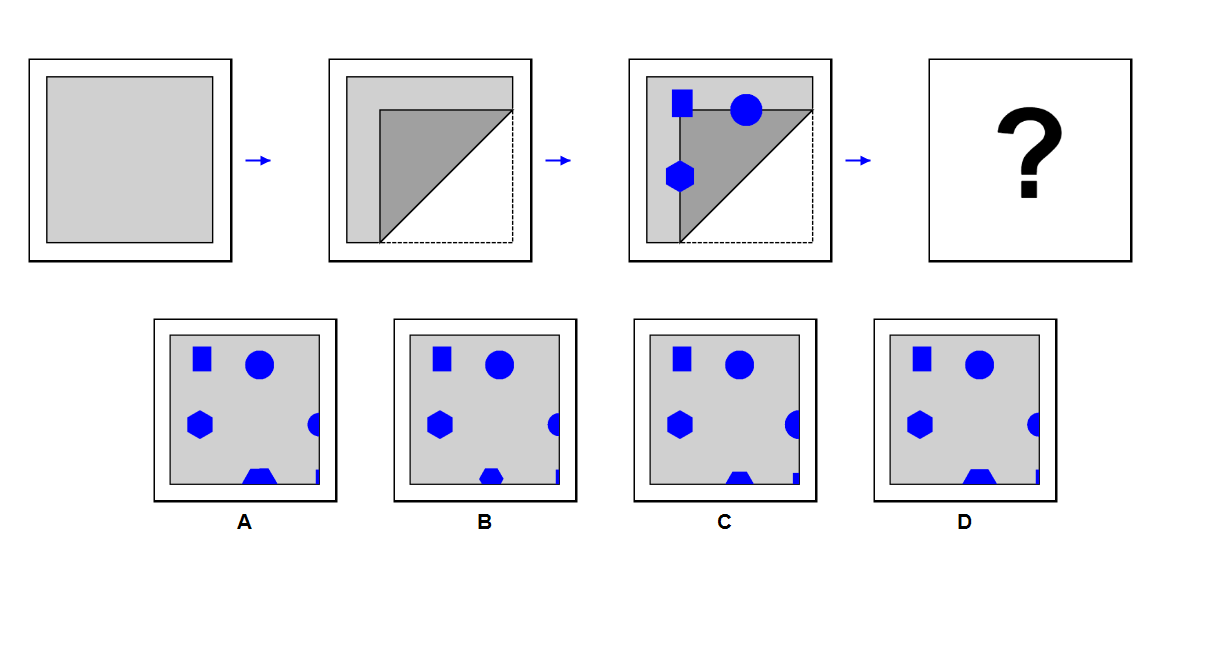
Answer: C